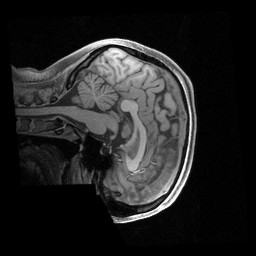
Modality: T1w
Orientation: sagittal
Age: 33
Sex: female
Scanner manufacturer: siemens
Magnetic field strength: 3 T
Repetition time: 2.4 s
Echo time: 0.00222 s